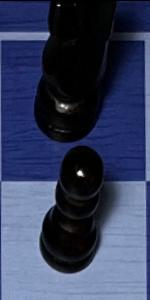
Label: Pawn_Black